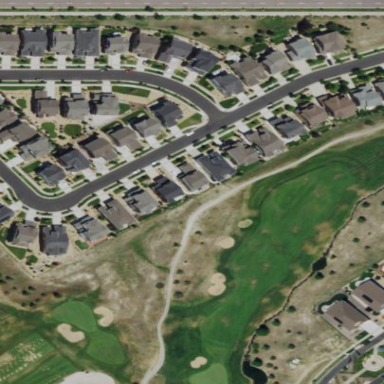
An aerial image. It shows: Area of rough grass used for golf.